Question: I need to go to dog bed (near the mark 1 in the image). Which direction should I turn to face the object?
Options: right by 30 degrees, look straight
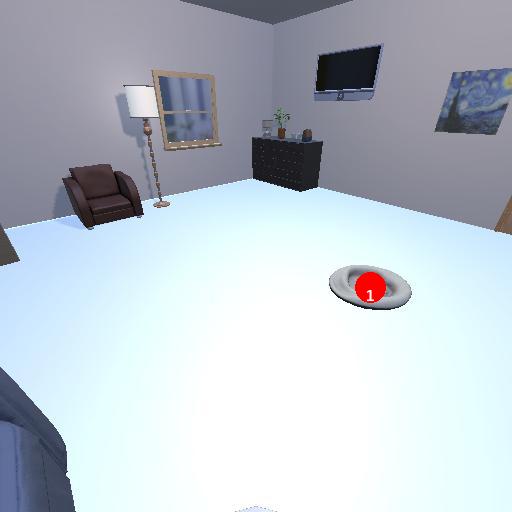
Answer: right by 30 degrees